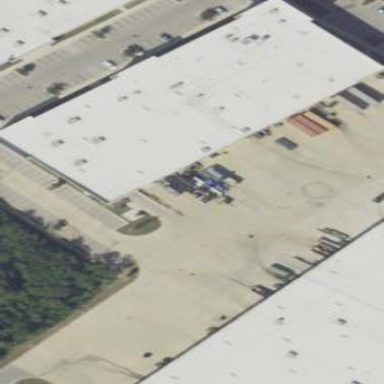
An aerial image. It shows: Warehouse building.